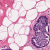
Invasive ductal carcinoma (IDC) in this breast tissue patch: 0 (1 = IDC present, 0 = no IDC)